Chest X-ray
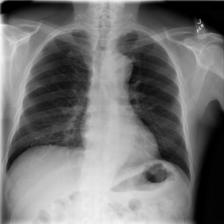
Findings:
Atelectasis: negative
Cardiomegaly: negative
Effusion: negative
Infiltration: negative
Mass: negative
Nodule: negative
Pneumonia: negative
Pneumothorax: negative
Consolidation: negative
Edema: negative
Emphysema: negative
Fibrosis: negative
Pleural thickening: negative
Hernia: negative